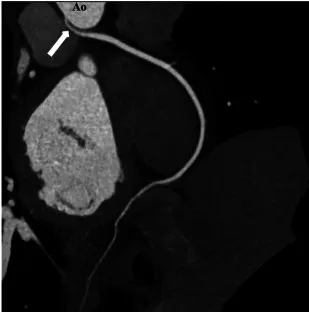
Preoperative coronary CT coronary images of the patient. (B) The stenotic intramural RCA segment (arrow). Ao, aorta; PA, pulmonary artery; RCA, right coronary artery.
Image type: radiology (ct)